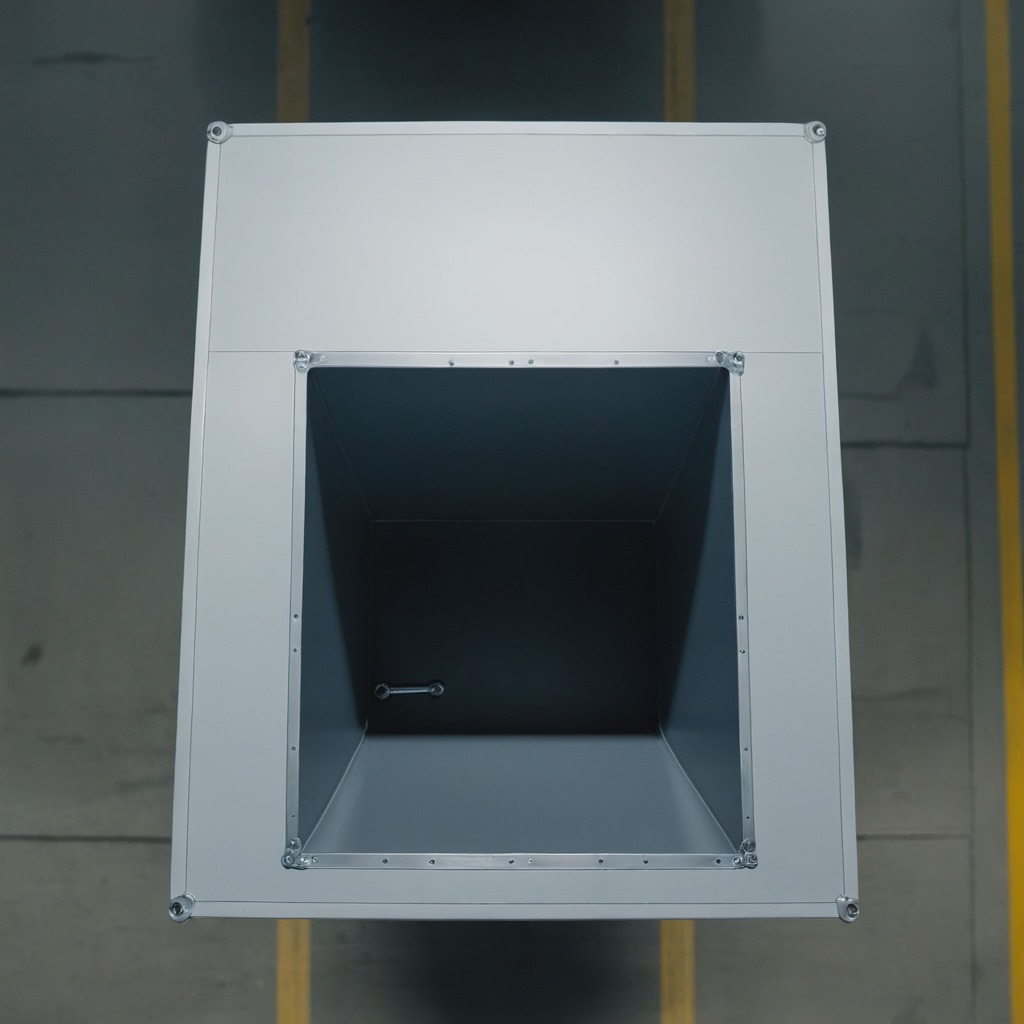
An wrench is lying on the toolbox surface.